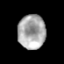
Tissue: prostate
Cell type: T cells
Senescence score: 0.3587
Nuclear area (px): 922
Mean DAPI intensity: 170.016